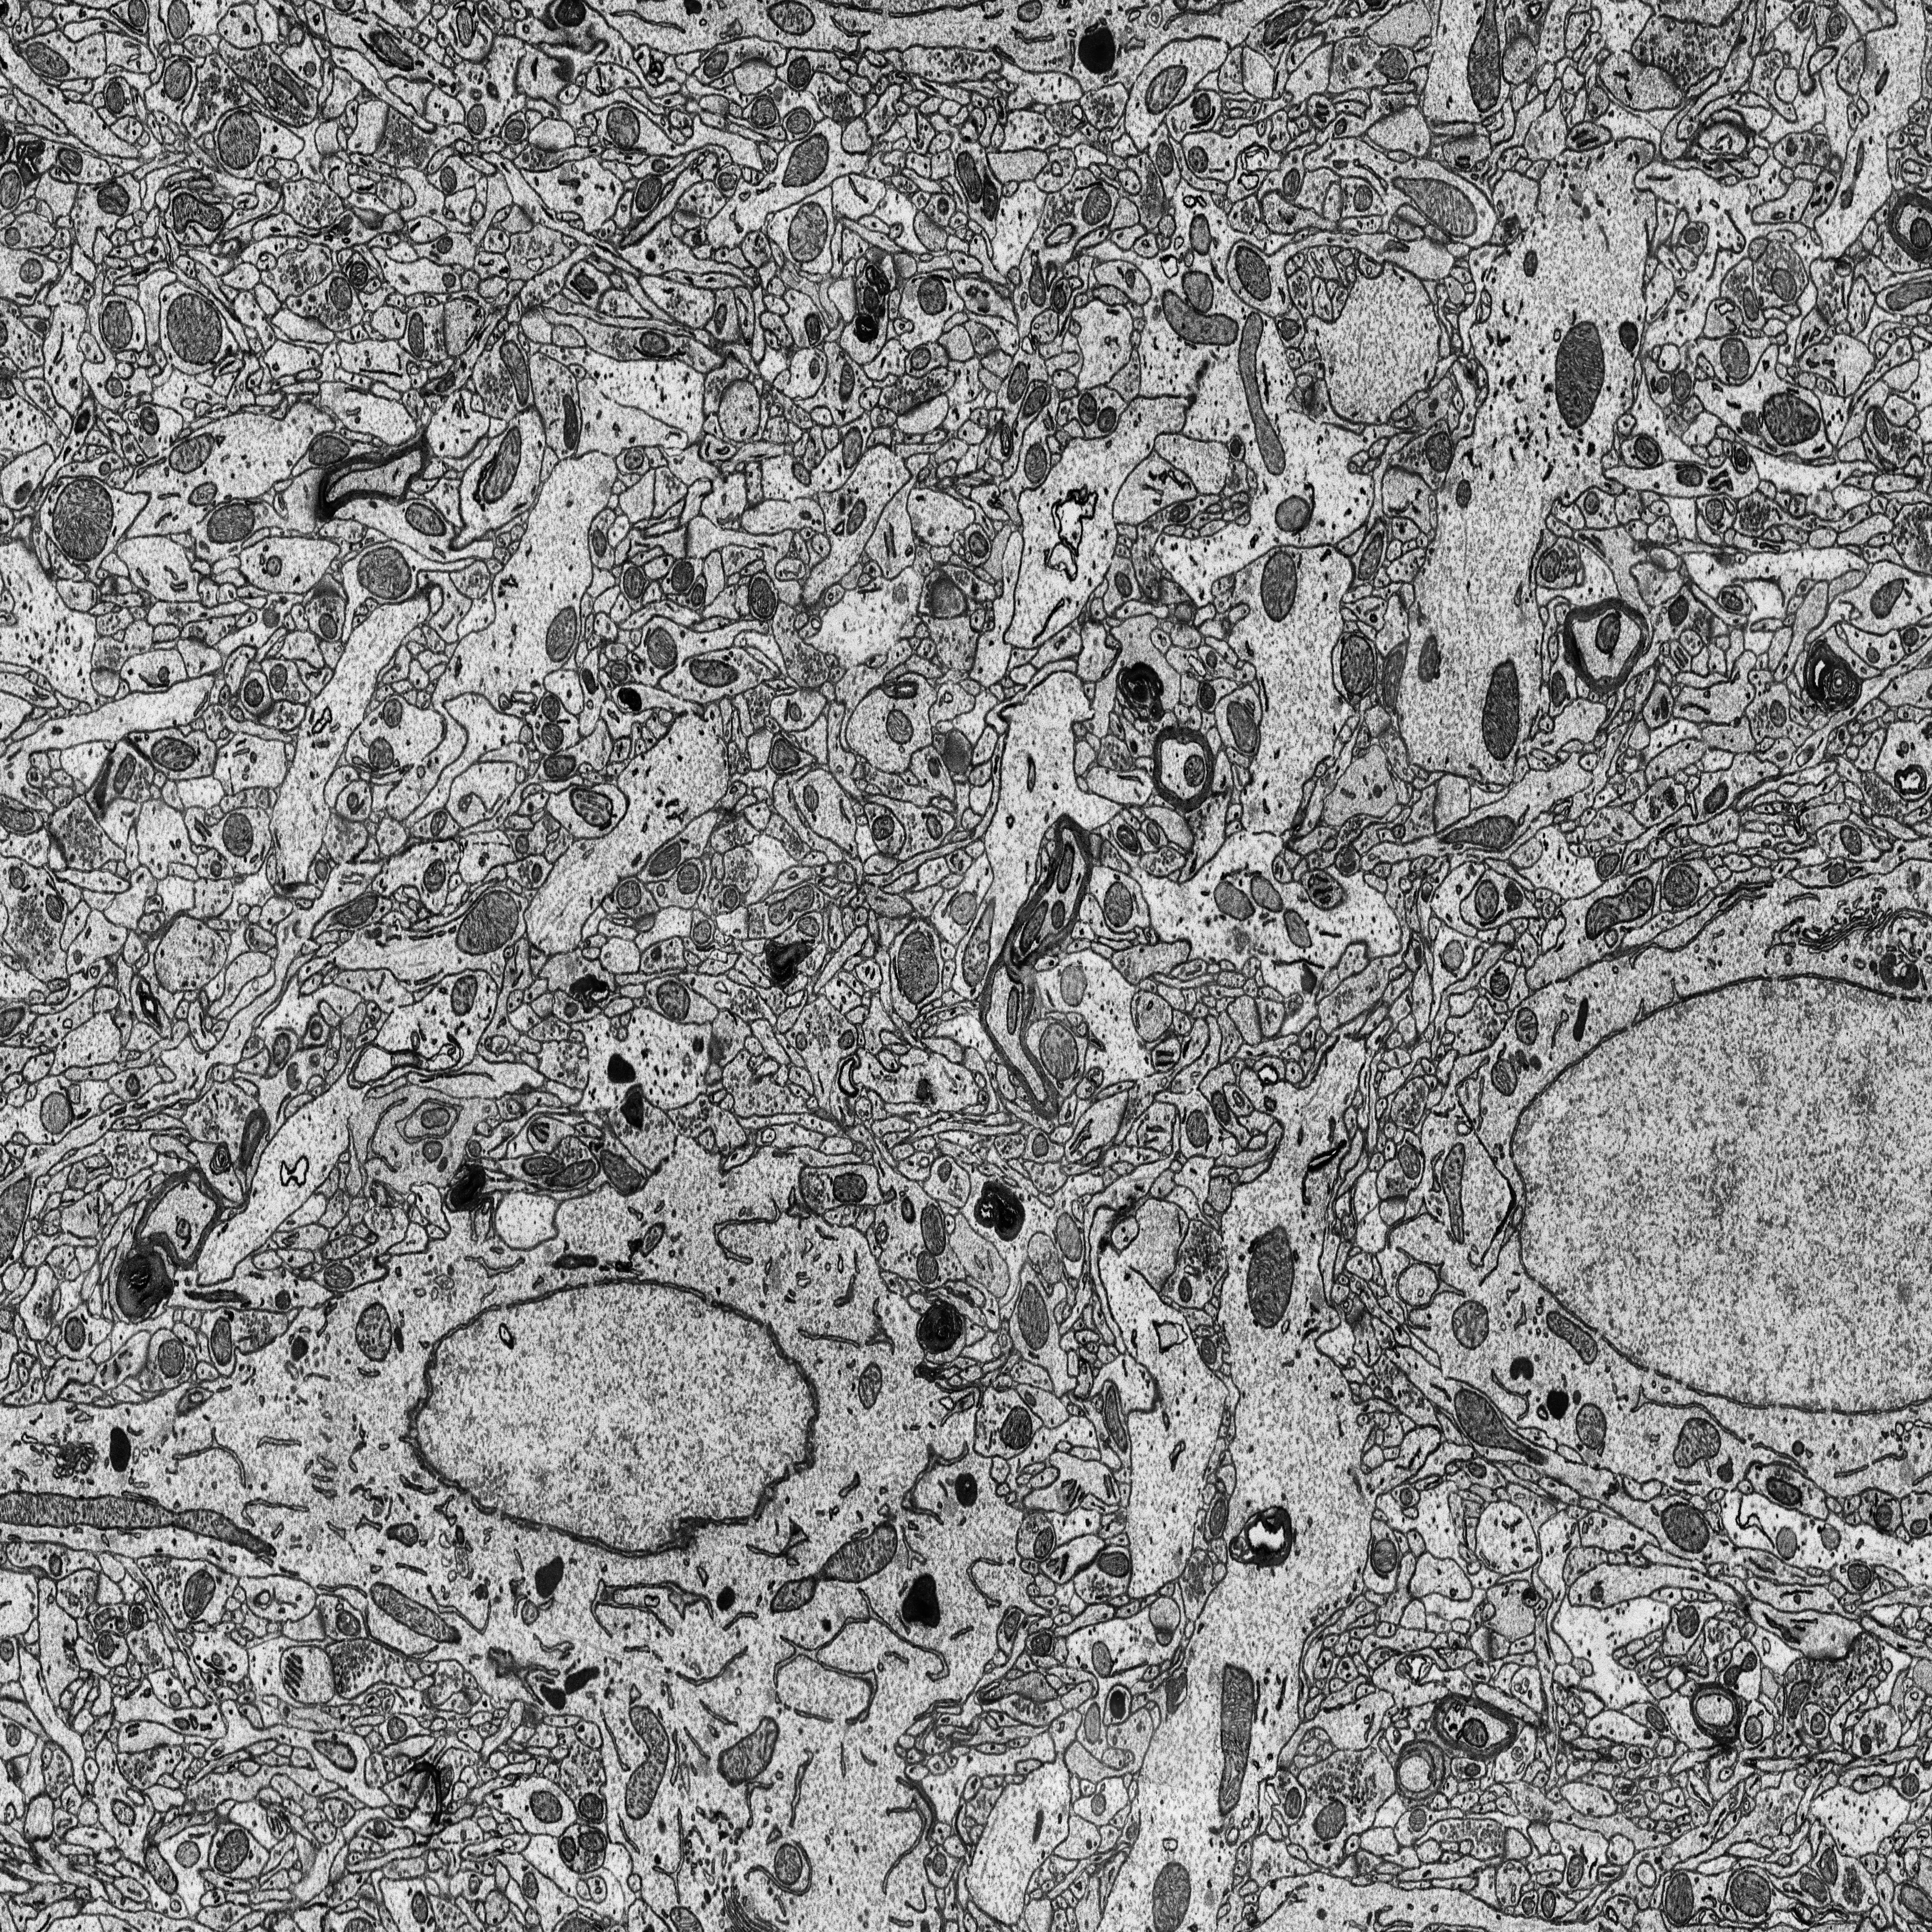
Electron microscopy slice of rat cortex tissue
Slice depth (z): 199
Mitochondria instances in slice: 371